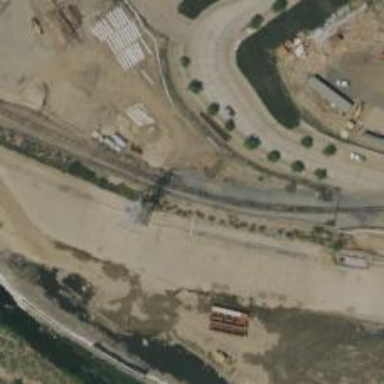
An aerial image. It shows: Railway crossing.